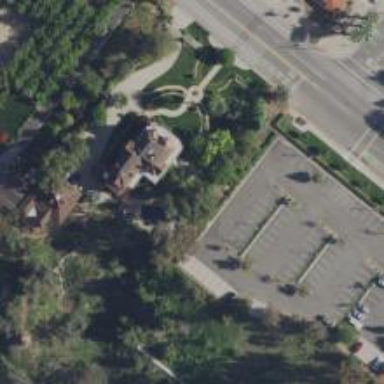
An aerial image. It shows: Historic manor.